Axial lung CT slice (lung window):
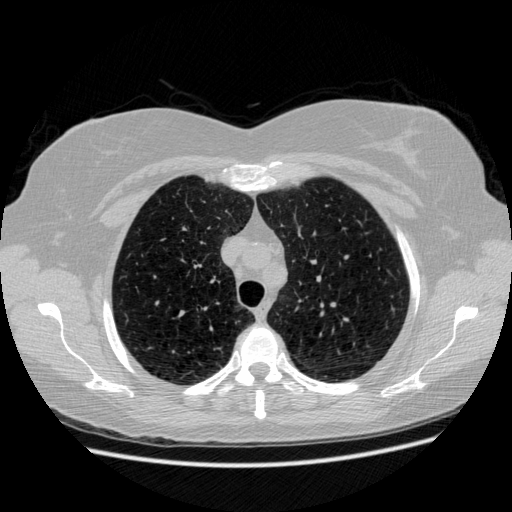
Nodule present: no